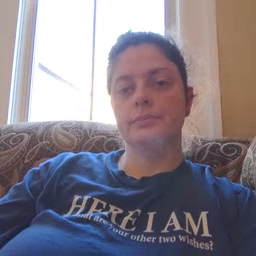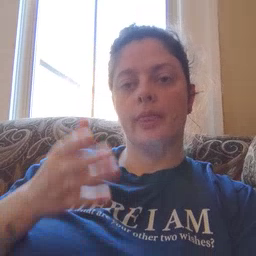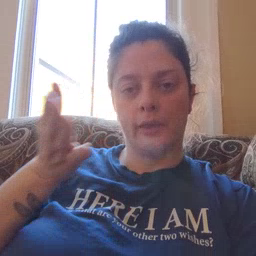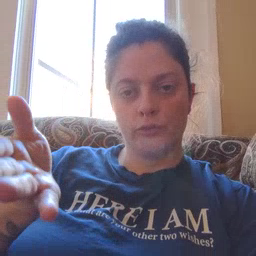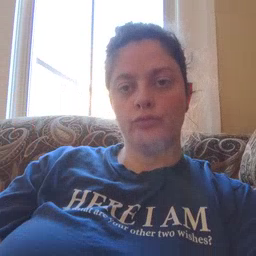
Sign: there